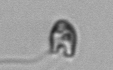
Label: flagellate_morphotype1